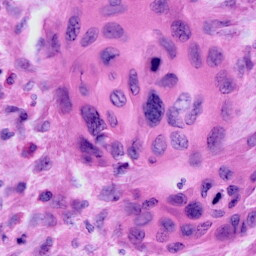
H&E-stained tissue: Cervix